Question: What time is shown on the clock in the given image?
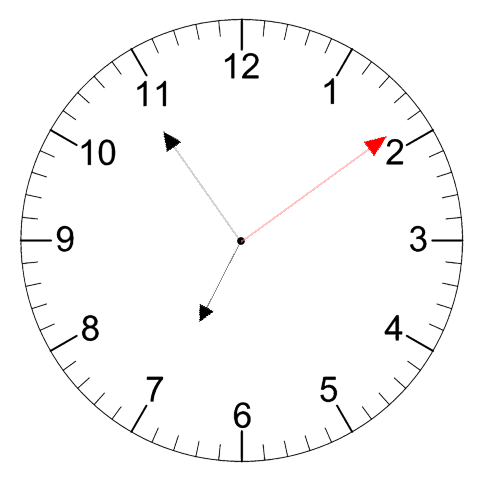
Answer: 06:54:09